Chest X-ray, PA view. Patient: 39 years old, sex M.
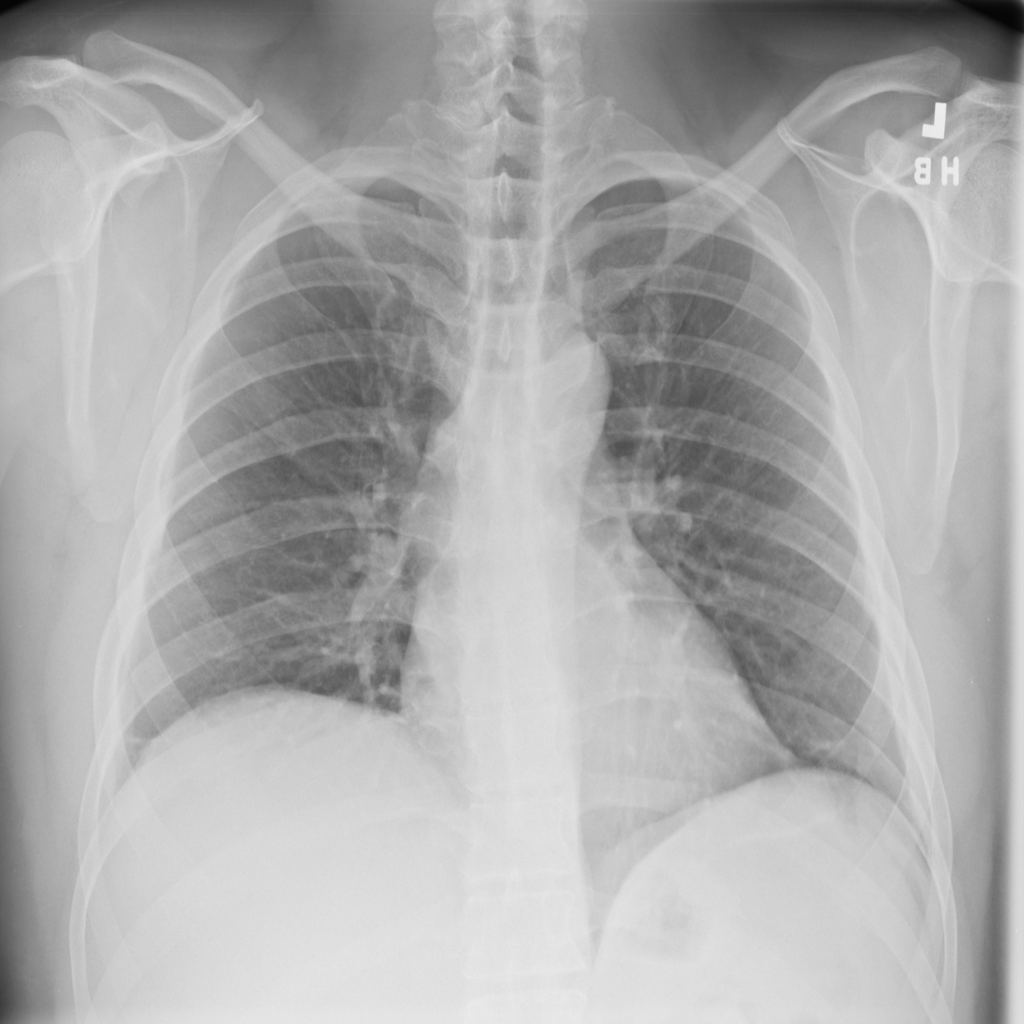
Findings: Atelectasis